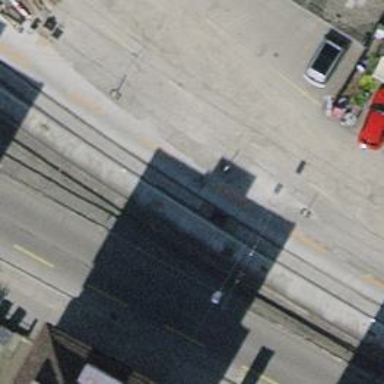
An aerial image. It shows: Asphalt service road with embedded tram rails.